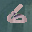
Label: 6